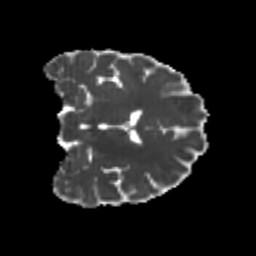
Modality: MD
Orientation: coronal
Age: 22
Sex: male
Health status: healthy
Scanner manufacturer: philips
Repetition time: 7.391 s
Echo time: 0.08599 s